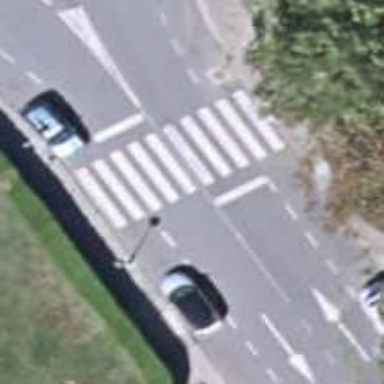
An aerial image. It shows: Uncontrolled road crossing.